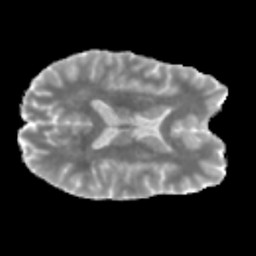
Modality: MD
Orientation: axial
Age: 46
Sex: male
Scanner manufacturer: ge
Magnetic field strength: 3 T
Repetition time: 3.65 s
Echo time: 0.0807 s